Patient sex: F
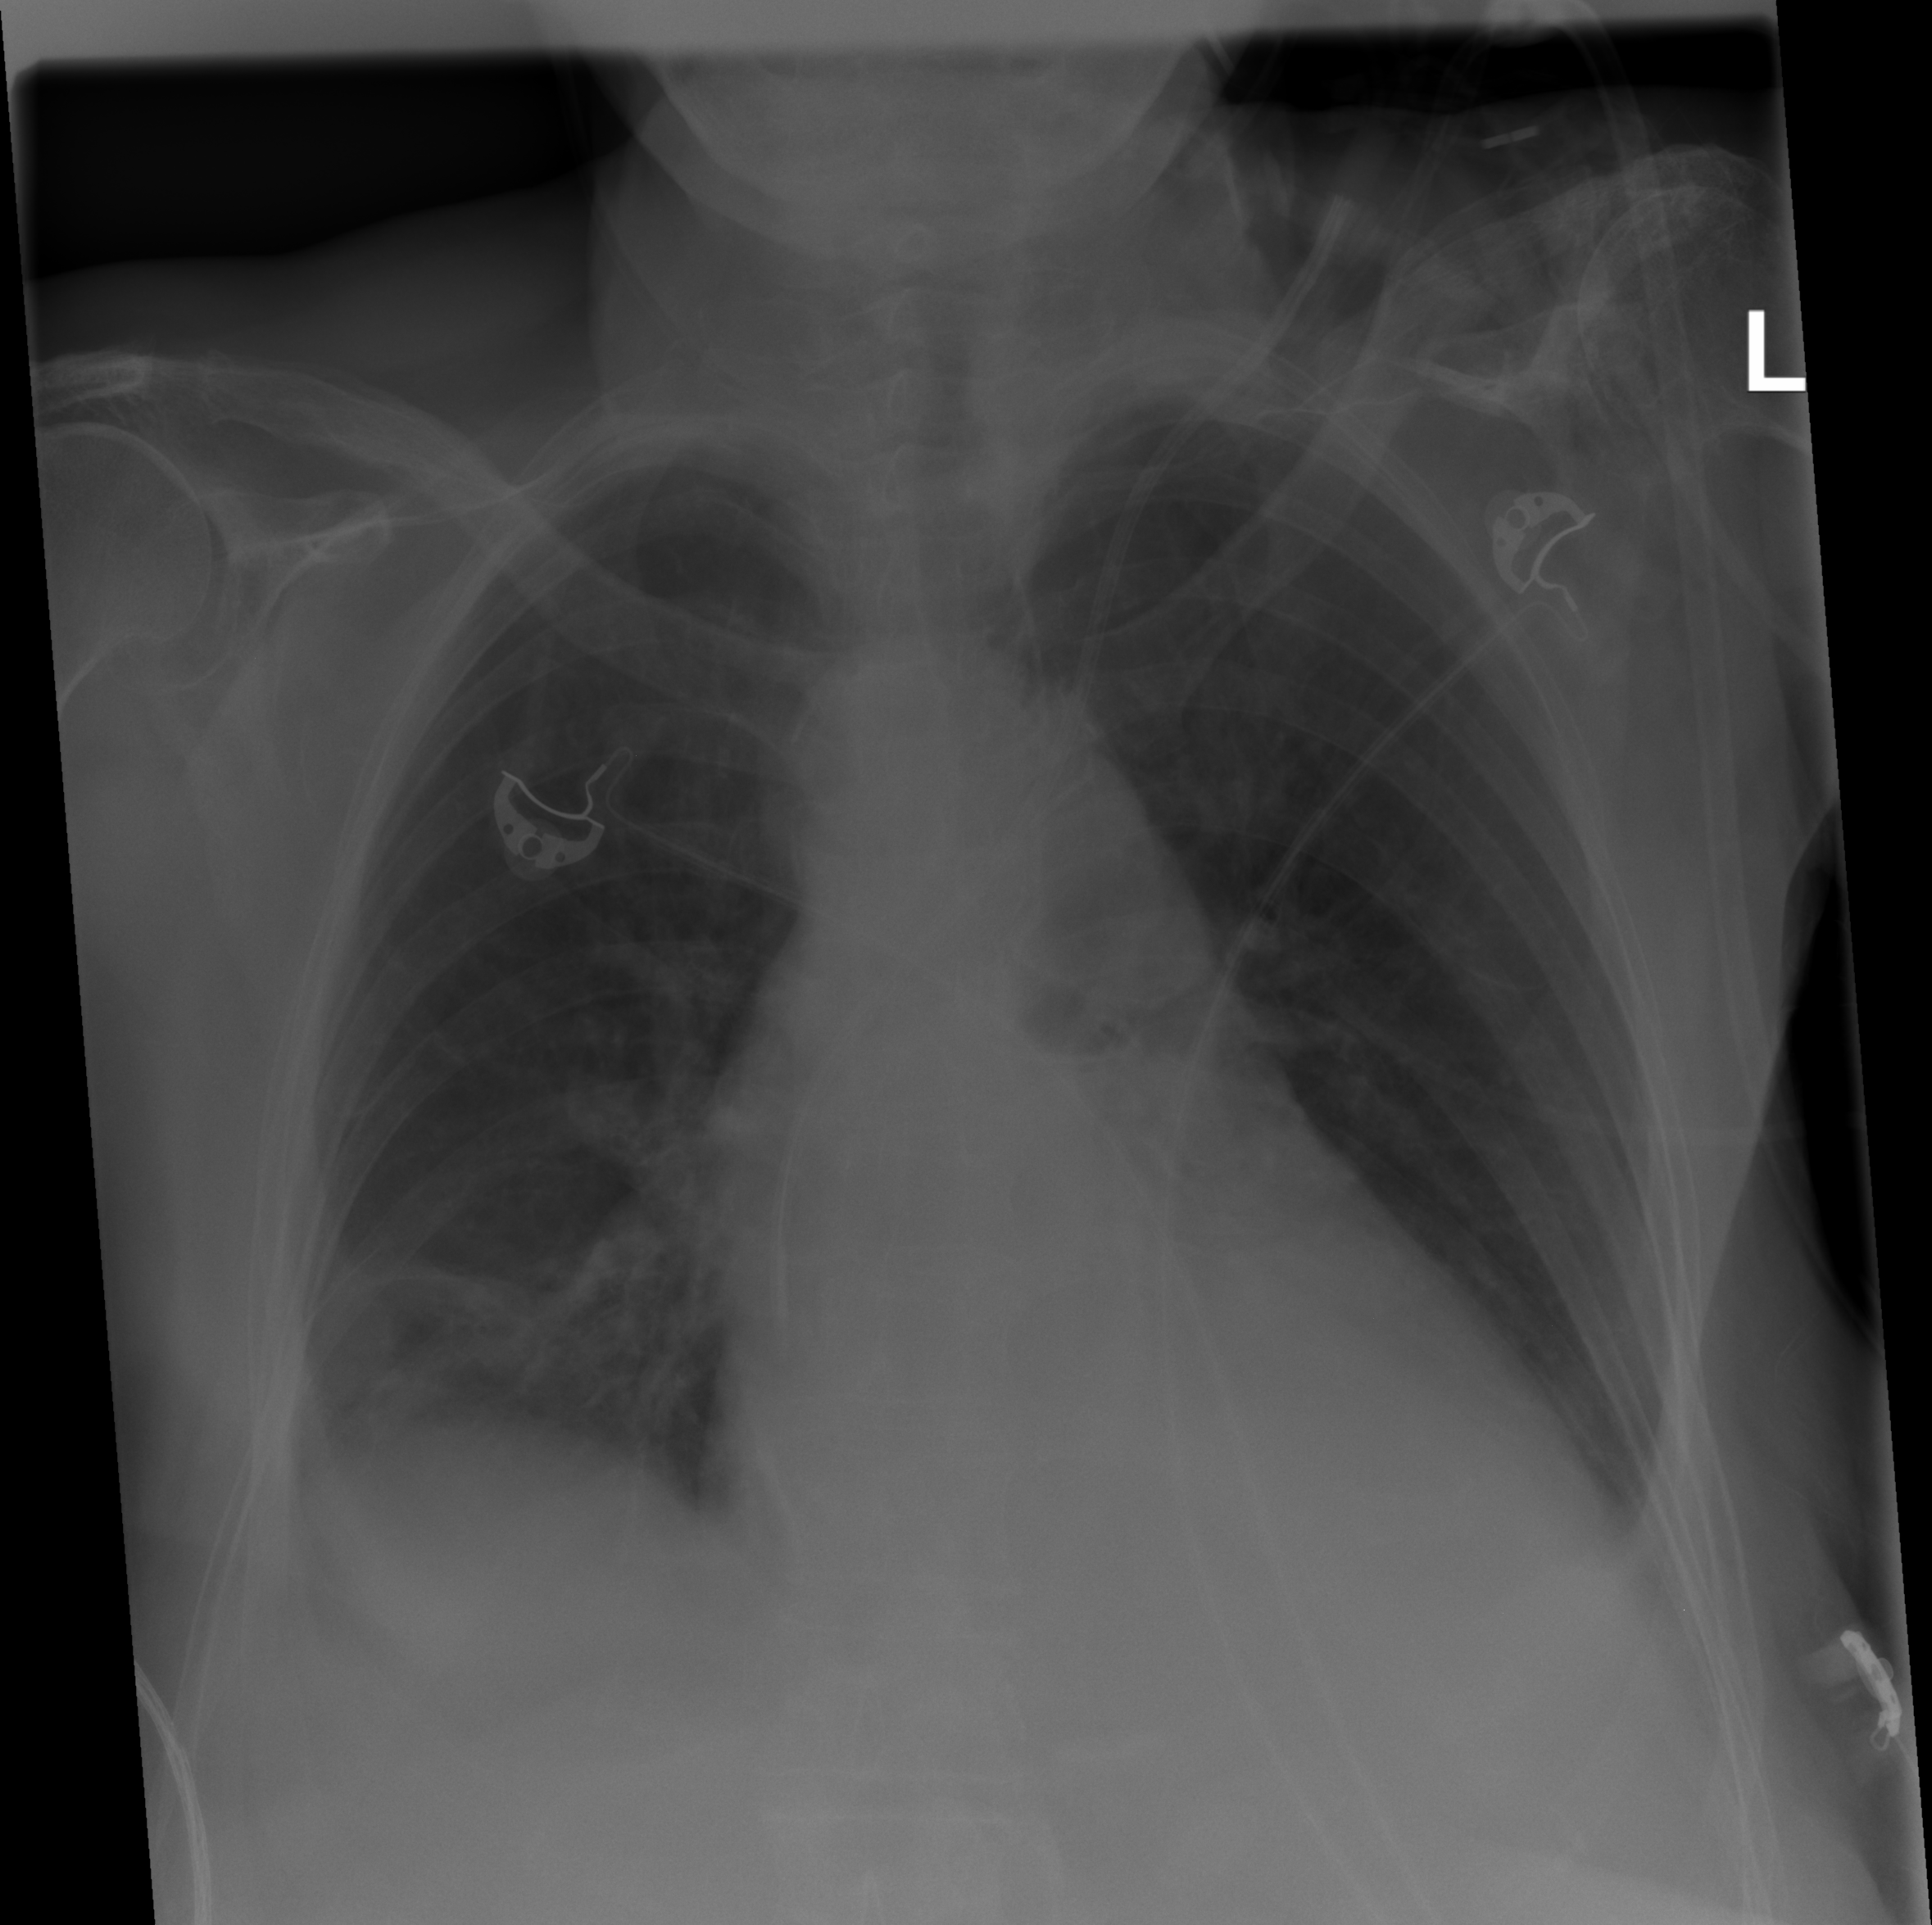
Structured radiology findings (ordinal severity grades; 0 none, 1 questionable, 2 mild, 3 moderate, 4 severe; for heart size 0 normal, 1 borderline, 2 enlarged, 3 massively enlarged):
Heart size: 2
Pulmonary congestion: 0
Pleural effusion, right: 1
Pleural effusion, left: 0
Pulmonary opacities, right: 0
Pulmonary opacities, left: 0
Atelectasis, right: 2
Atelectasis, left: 0